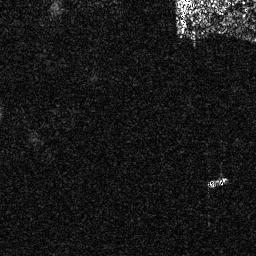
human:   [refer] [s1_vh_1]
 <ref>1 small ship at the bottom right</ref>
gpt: <box>[[80, 67, 89, 72, 0]]</box>